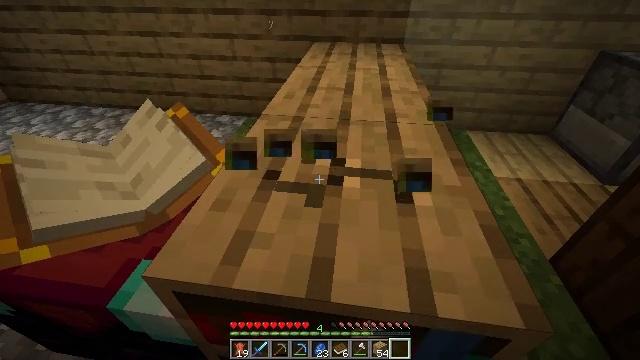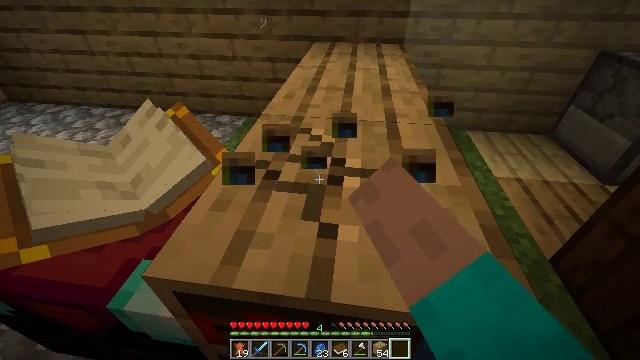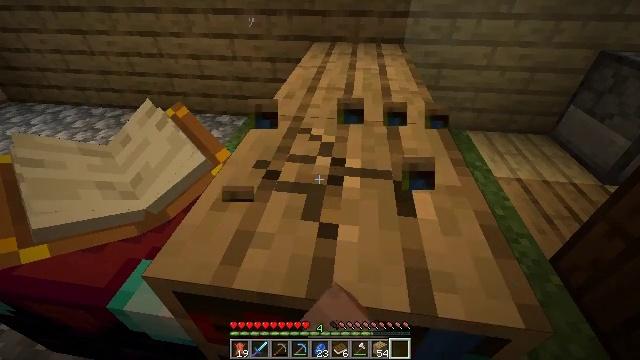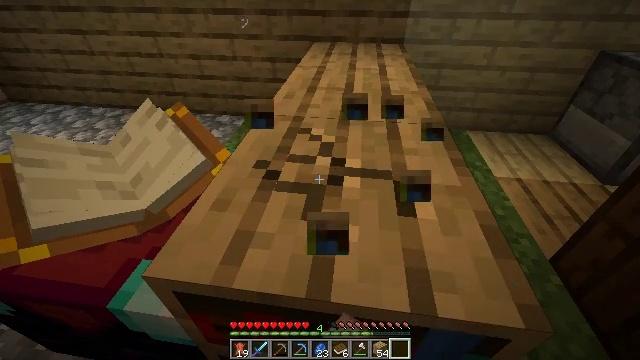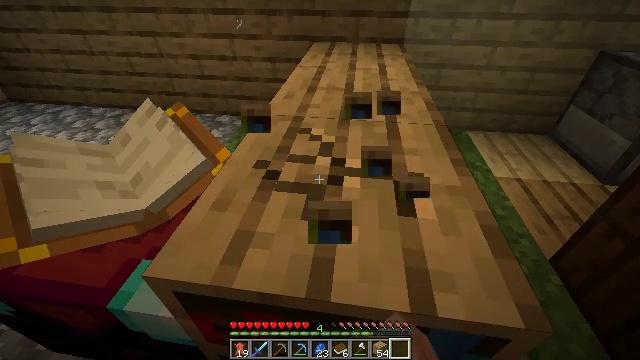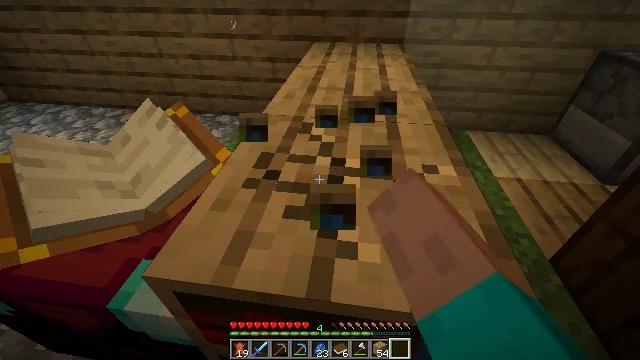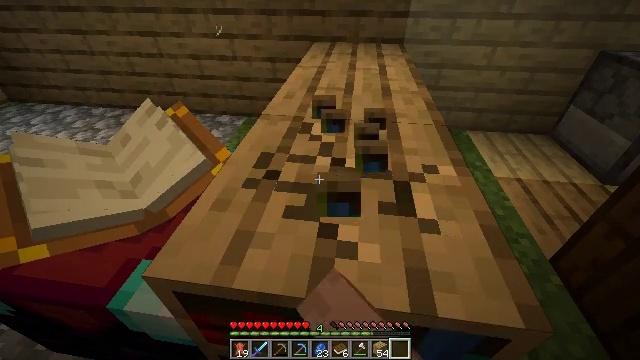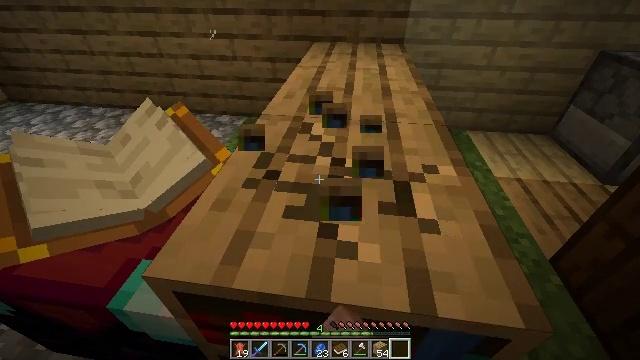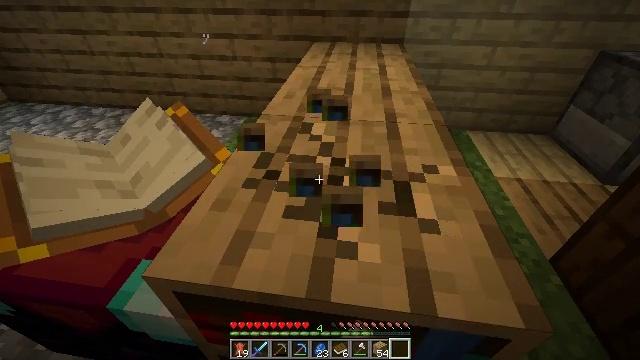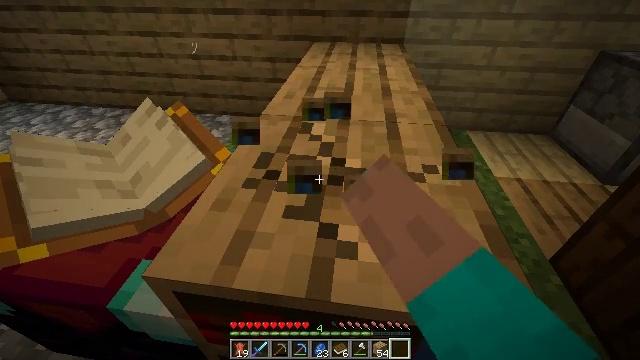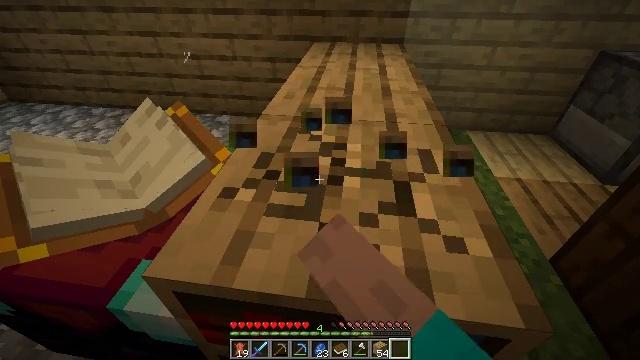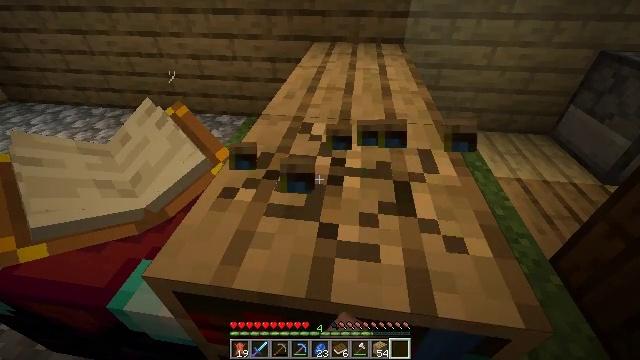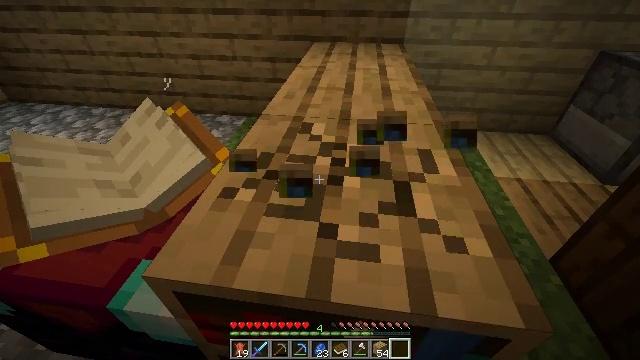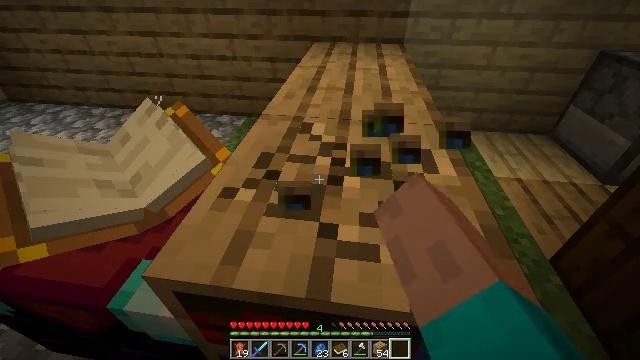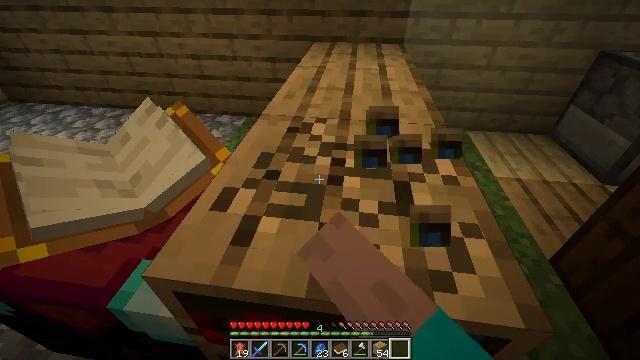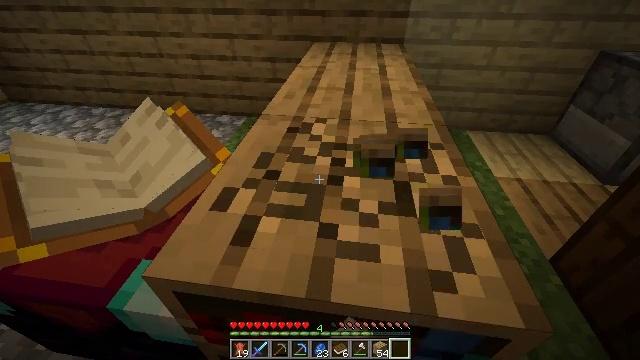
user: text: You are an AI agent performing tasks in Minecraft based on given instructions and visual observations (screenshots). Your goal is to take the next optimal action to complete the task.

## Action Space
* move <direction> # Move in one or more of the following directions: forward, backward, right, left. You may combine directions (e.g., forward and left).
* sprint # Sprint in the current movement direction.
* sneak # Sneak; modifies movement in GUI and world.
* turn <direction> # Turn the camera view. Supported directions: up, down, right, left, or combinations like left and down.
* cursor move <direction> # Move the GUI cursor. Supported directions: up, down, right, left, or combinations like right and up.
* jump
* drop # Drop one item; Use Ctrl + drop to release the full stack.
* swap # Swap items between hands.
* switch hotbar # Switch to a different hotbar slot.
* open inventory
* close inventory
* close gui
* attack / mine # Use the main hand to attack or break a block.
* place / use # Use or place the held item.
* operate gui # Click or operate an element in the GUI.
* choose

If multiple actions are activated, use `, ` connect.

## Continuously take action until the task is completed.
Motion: motion action
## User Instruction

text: Collect books by breaking the bookshelf.
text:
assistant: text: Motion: attack / mine
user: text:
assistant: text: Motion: attack / mine
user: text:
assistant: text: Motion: attack / mine
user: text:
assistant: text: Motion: attack / mine
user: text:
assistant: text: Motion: attack / mine
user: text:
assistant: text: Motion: attack / mine
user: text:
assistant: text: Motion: attack / mine
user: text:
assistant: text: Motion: attack / mine
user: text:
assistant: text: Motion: attack / mine
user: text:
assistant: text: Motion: attack / mine
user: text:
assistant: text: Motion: attack / mine
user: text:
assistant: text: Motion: attack / mine
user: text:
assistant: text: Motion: attack / mine
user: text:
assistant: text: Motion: attack / mine
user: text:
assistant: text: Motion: attack / mine
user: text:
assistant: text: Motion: attack / mine
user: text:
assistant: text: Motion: attack / mine
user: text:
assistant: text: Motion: attack / mine
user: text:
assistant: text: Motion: attack / mine
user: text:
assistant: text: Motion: attack / mine
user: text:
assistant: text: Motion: attack / mine
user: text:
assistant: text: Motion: attack / mine
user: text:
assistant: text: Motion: attack / mine
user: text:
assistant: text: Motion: attack / mine
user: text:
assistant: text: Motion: attack / mine
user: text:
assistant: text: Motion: attack / mine
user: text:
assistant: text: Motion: attack / mine
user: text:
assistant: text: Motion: attack / mine
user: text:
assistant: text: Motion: attack / mine
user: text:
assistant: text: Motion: attack / mine